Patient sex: M
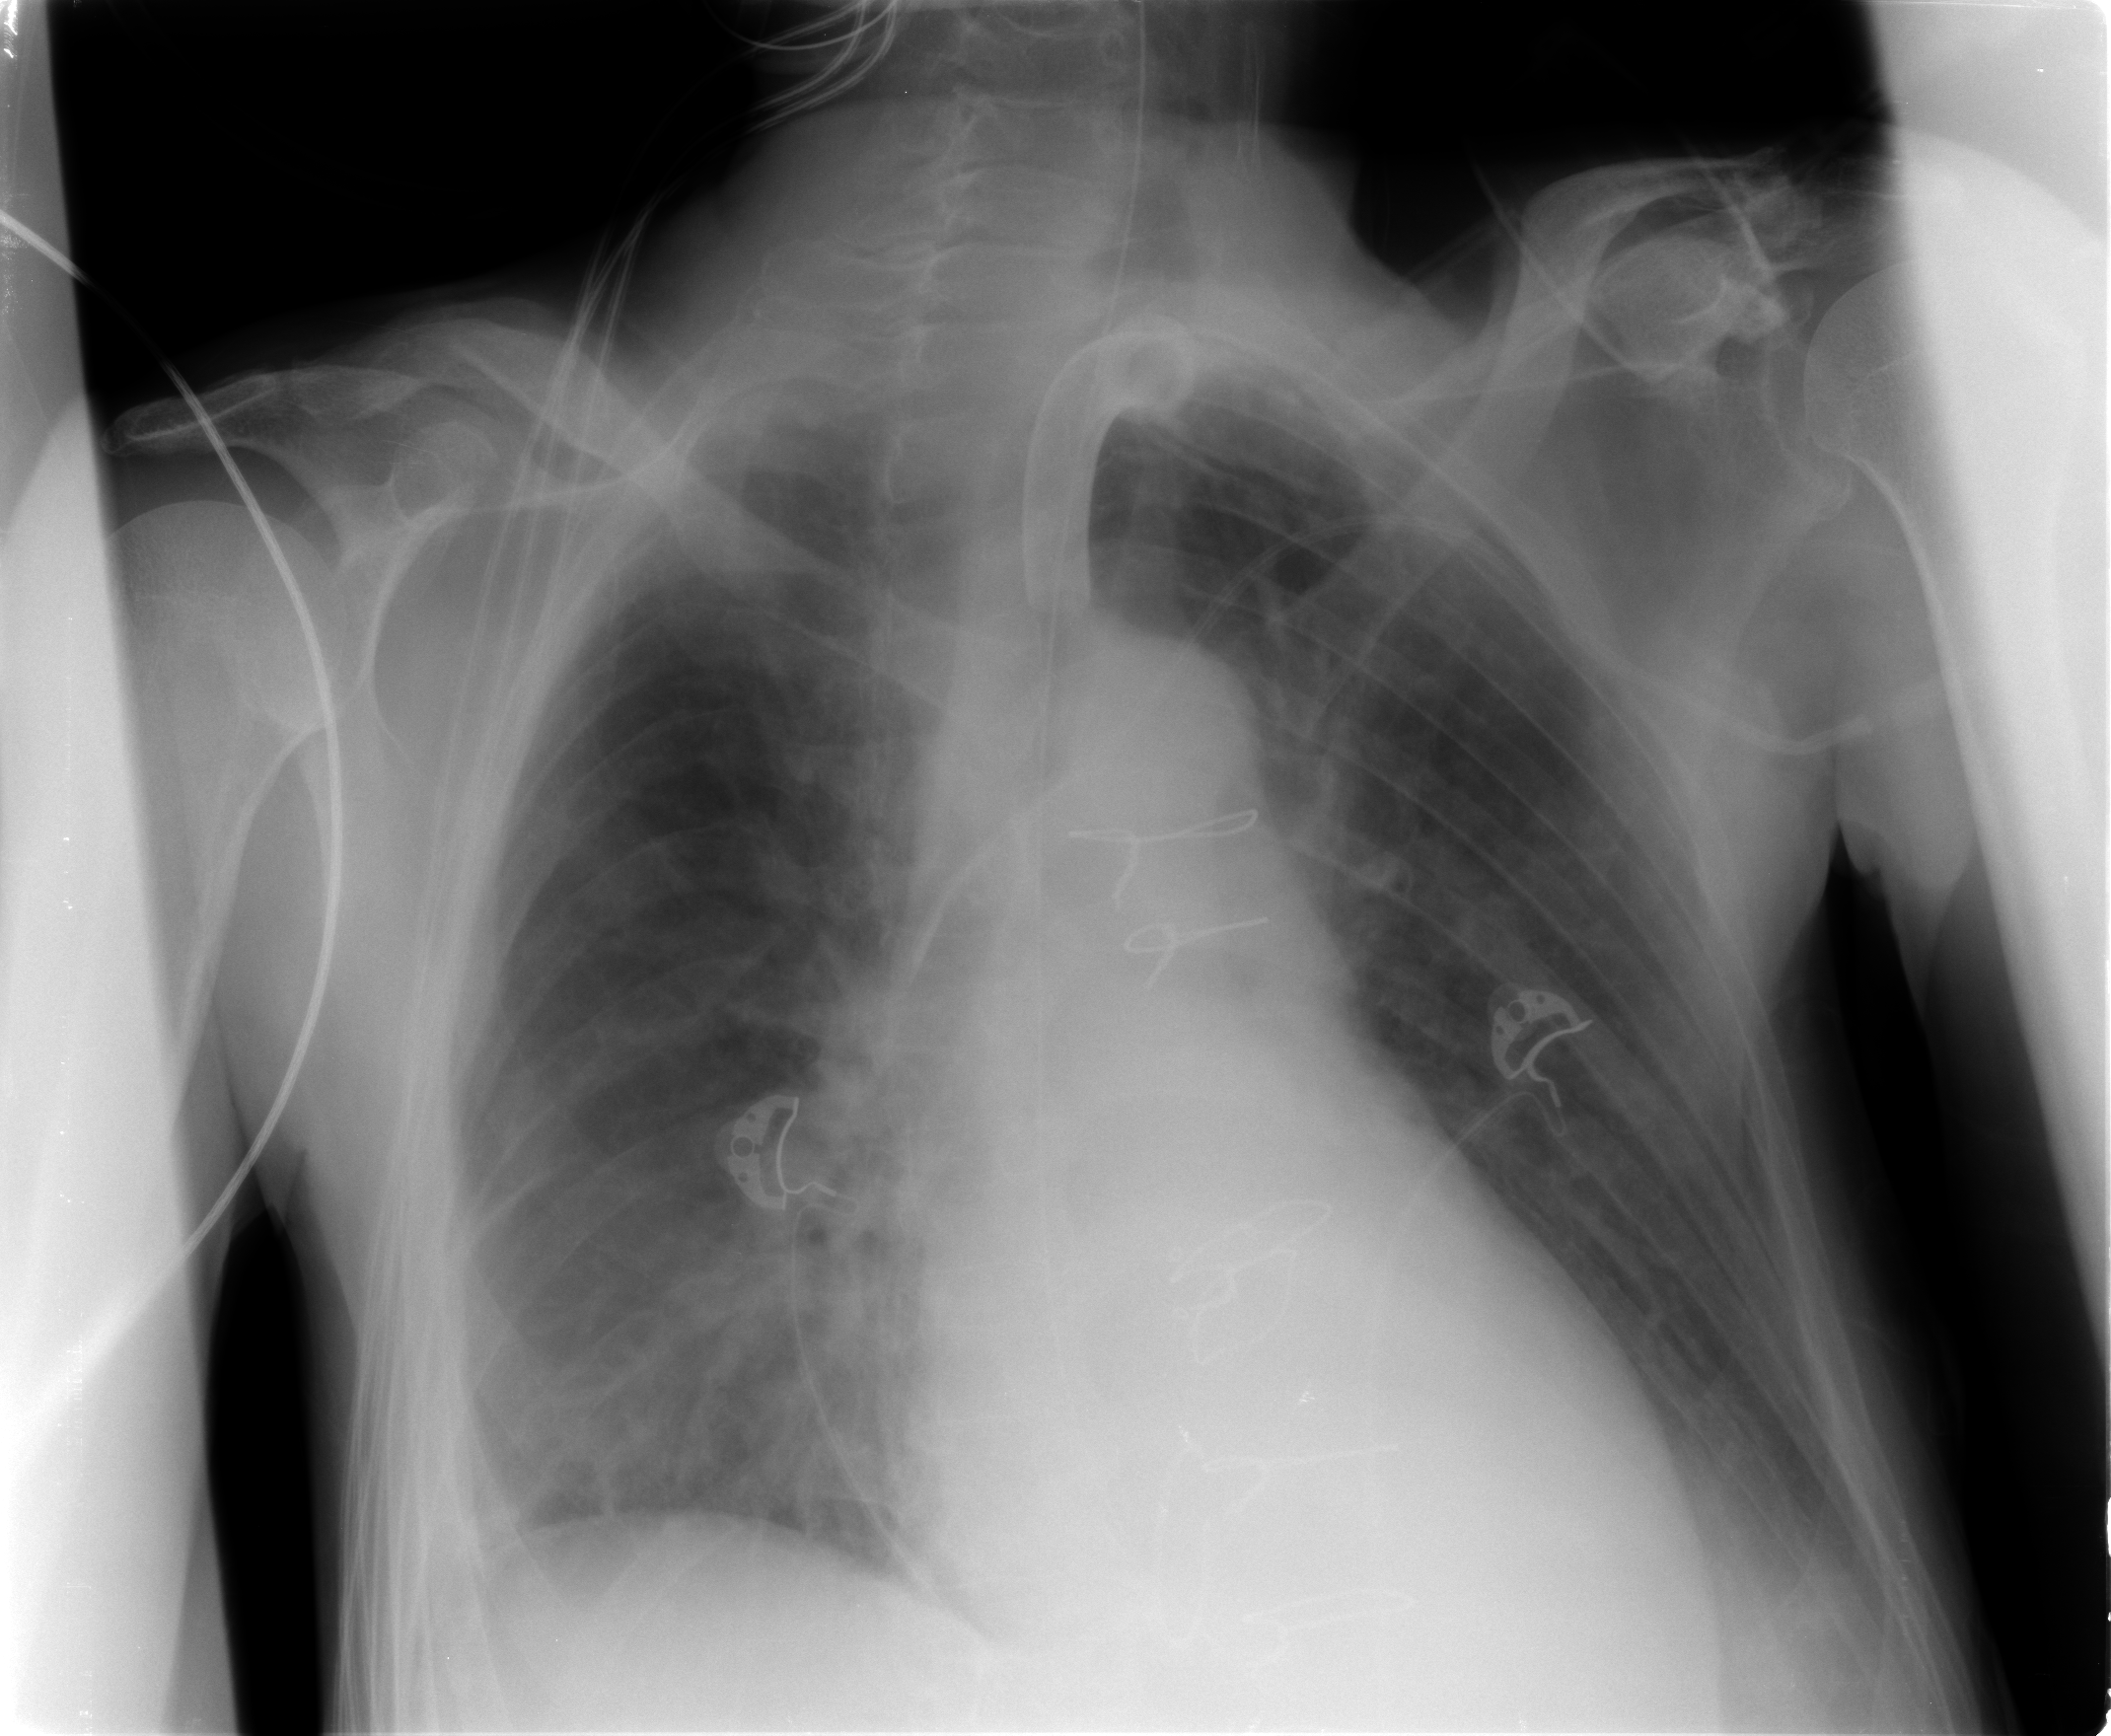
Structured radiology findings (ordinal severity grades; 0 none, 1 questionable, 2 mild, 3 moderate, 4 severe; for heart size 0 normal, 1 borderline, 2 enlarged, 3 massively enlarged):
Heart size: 0
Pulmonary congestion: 2
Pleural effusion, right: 2
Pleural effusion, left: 2
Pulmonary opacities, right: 1
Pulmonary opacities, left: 0
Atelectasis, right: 2
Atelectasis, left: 2